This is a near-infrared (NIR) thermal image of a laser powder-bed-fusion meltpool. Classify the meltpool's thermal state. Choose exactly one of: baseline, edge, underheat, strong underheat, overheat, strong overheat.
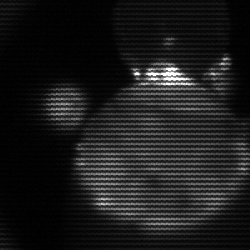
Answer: edge